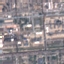
Land use / land cover class: Industrial